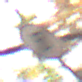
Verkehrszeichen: EndeGeschwindigkeit5
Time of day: MorningAfternoon
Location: Outdoor (Nature)
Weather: Overcast
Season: Autumn
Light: Natural